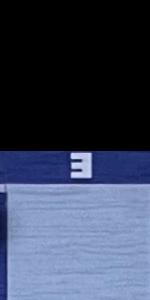
Label: Empty